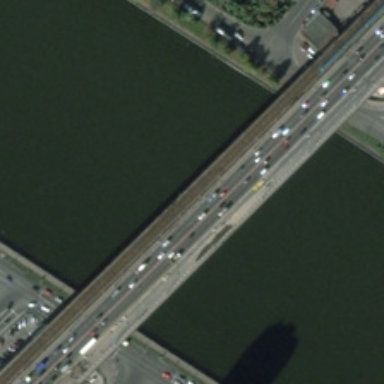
There are many cars on the bridge .